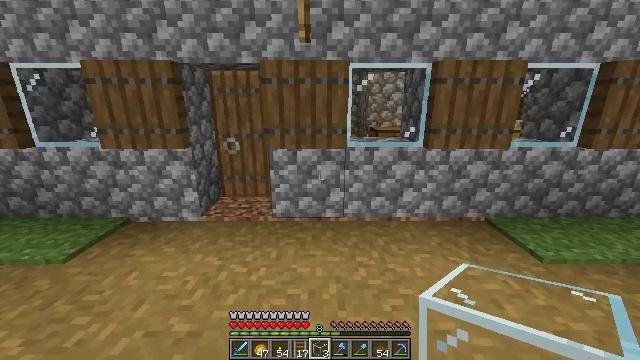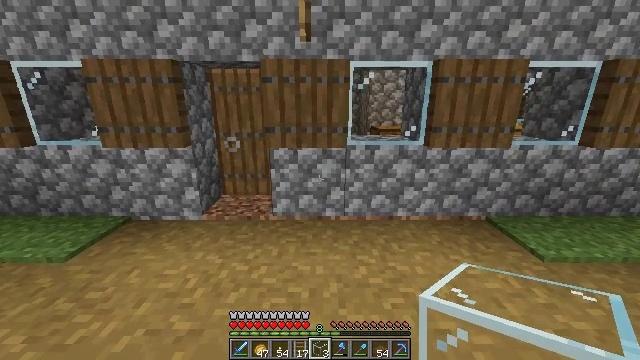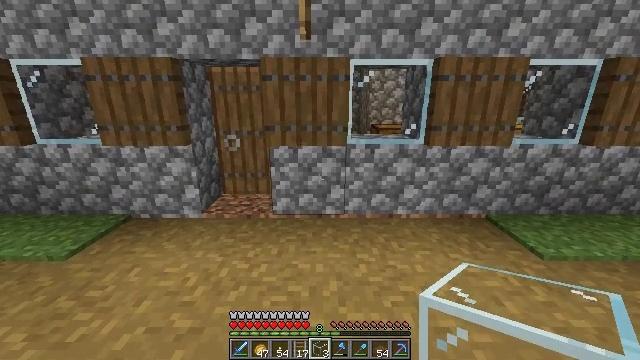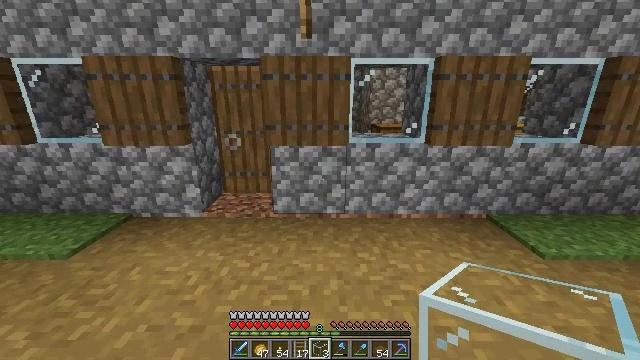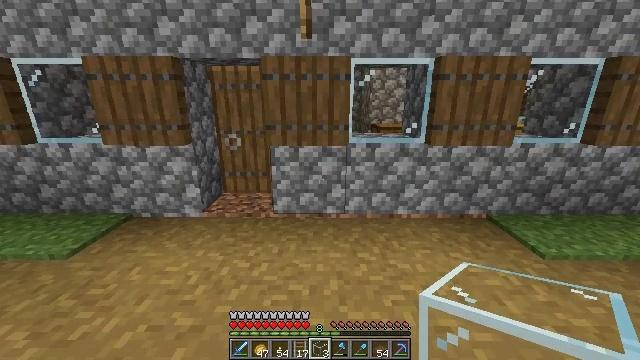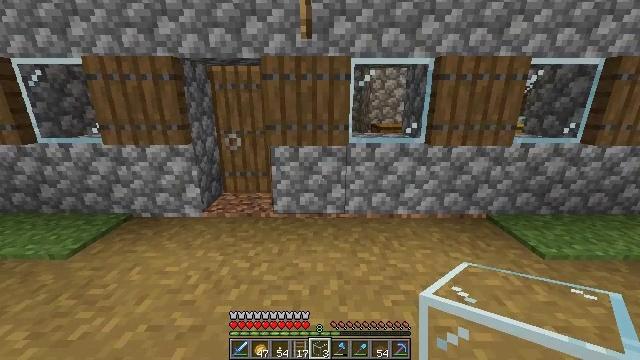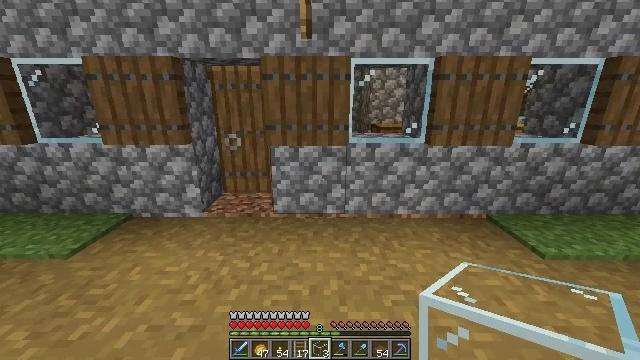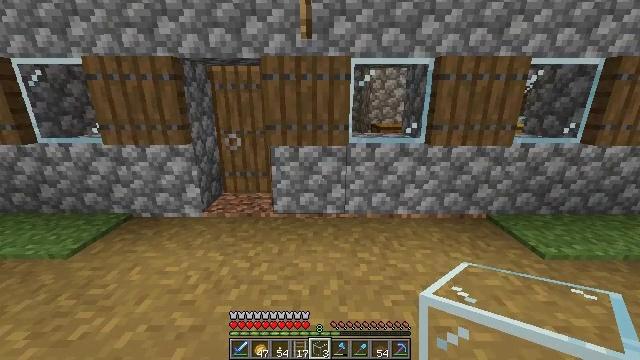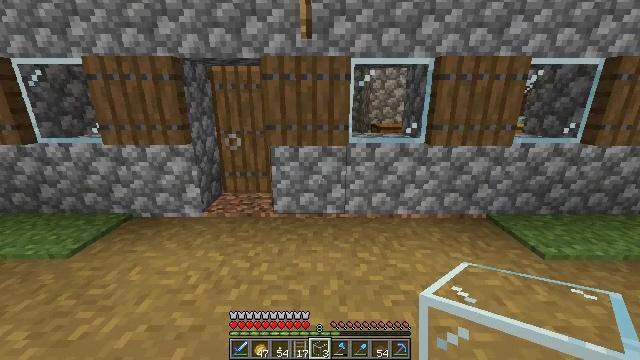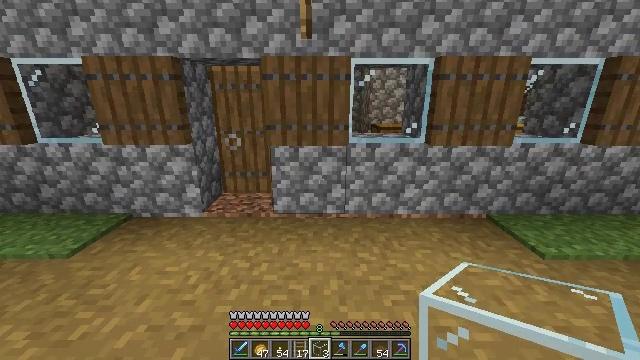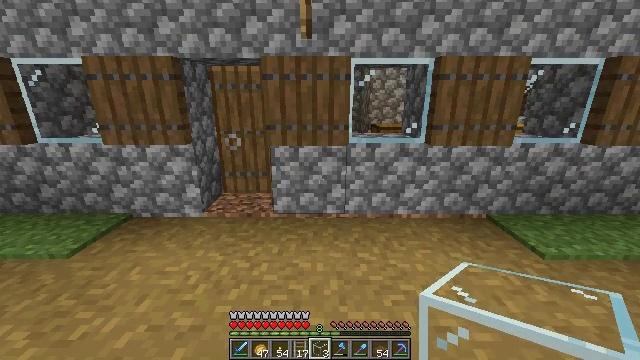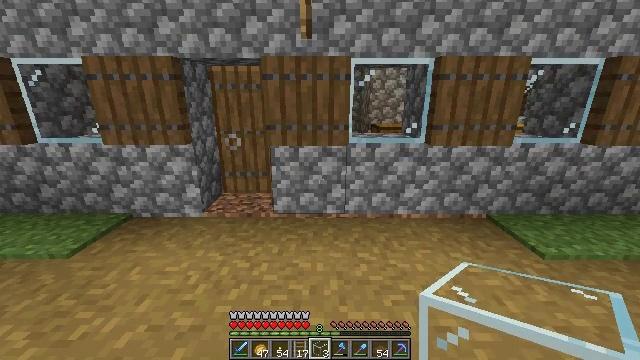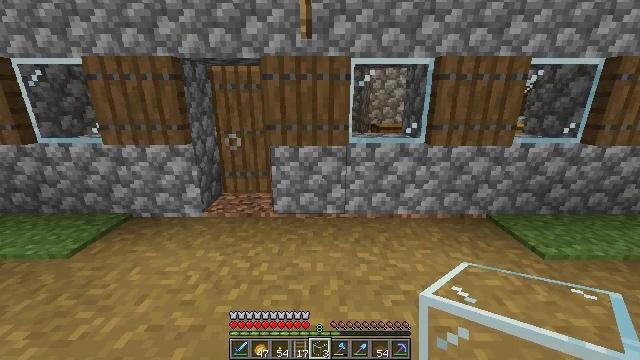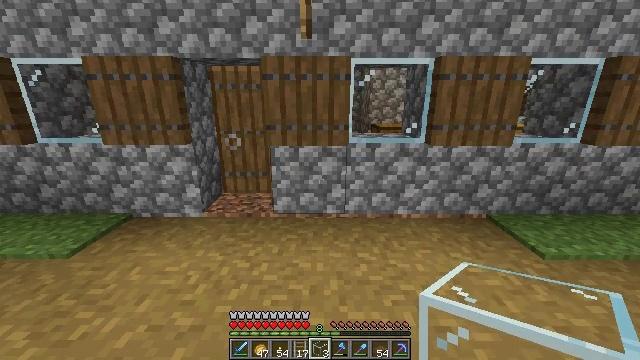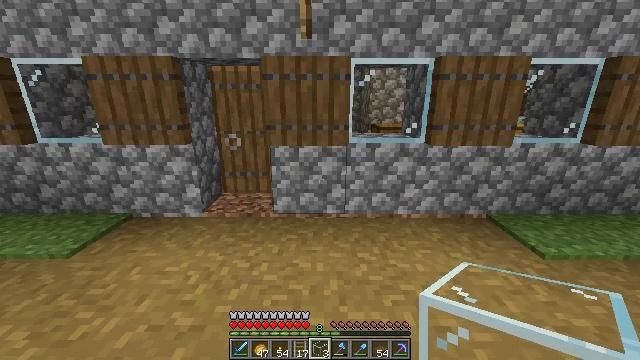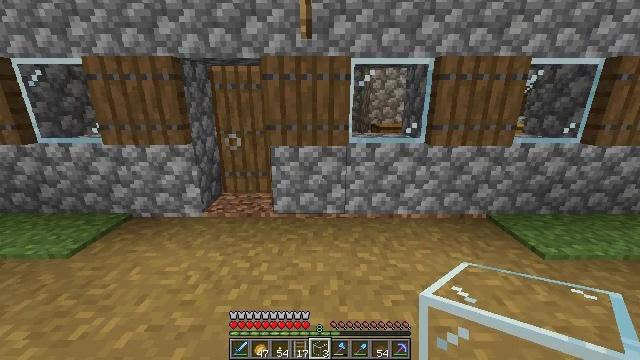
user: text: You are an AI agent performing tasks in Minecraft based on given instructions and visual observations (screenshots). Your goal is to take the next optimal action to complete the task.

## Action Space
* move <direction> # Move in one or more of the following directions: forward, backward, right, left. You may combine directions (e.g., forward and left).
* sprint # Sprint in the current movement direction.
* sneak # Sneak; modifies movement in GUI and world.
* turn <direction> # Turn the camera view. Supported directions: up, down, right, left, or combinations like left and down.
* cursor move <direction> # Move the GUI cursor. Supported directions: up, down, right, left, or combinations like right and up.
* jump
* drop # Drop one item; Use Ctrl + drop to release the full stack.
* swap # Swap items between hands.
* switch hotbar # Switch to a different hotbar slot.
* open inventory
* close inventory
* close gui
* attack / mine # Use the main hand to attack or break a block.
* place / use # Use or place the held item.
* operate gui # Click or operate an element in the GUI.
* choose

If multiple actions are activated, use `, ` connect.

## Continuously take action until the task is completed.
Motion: motion action
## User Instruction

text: Attack the spruce trapdoor to gather it.
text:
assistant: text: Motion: no_op
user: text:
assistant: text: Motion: no_op
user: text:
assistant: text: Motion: no_op
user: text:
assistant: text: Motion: no_op
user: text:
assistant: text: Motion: no_op
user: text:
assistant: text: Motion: no_op
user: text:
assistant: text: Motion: no_op
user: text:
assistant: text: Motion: no_op
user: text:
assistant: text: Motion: no_op
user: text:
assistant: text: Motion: no_op
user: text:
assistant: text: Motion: no_op
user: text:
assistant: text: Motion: no_op
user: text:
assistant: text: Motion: no_op
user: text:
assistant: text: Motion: no_op
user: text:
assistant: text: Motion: no_op
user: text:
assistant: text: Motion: no_op
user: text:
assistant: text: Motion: no_op
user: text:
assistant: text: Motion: no_op
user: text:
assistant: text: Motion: no_op
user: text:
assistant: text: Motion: no_op
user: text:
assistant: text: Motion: no_op
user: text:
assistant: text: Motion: no_op
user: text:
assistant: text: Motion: no_op
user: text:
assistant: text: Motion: no_op
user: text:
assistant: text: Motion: no_op
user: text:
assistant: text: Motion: no_op
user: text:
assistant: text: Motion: no_op
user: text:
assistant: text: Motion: no_op
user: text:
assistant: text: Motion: no_op
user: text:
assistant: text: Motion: no_op